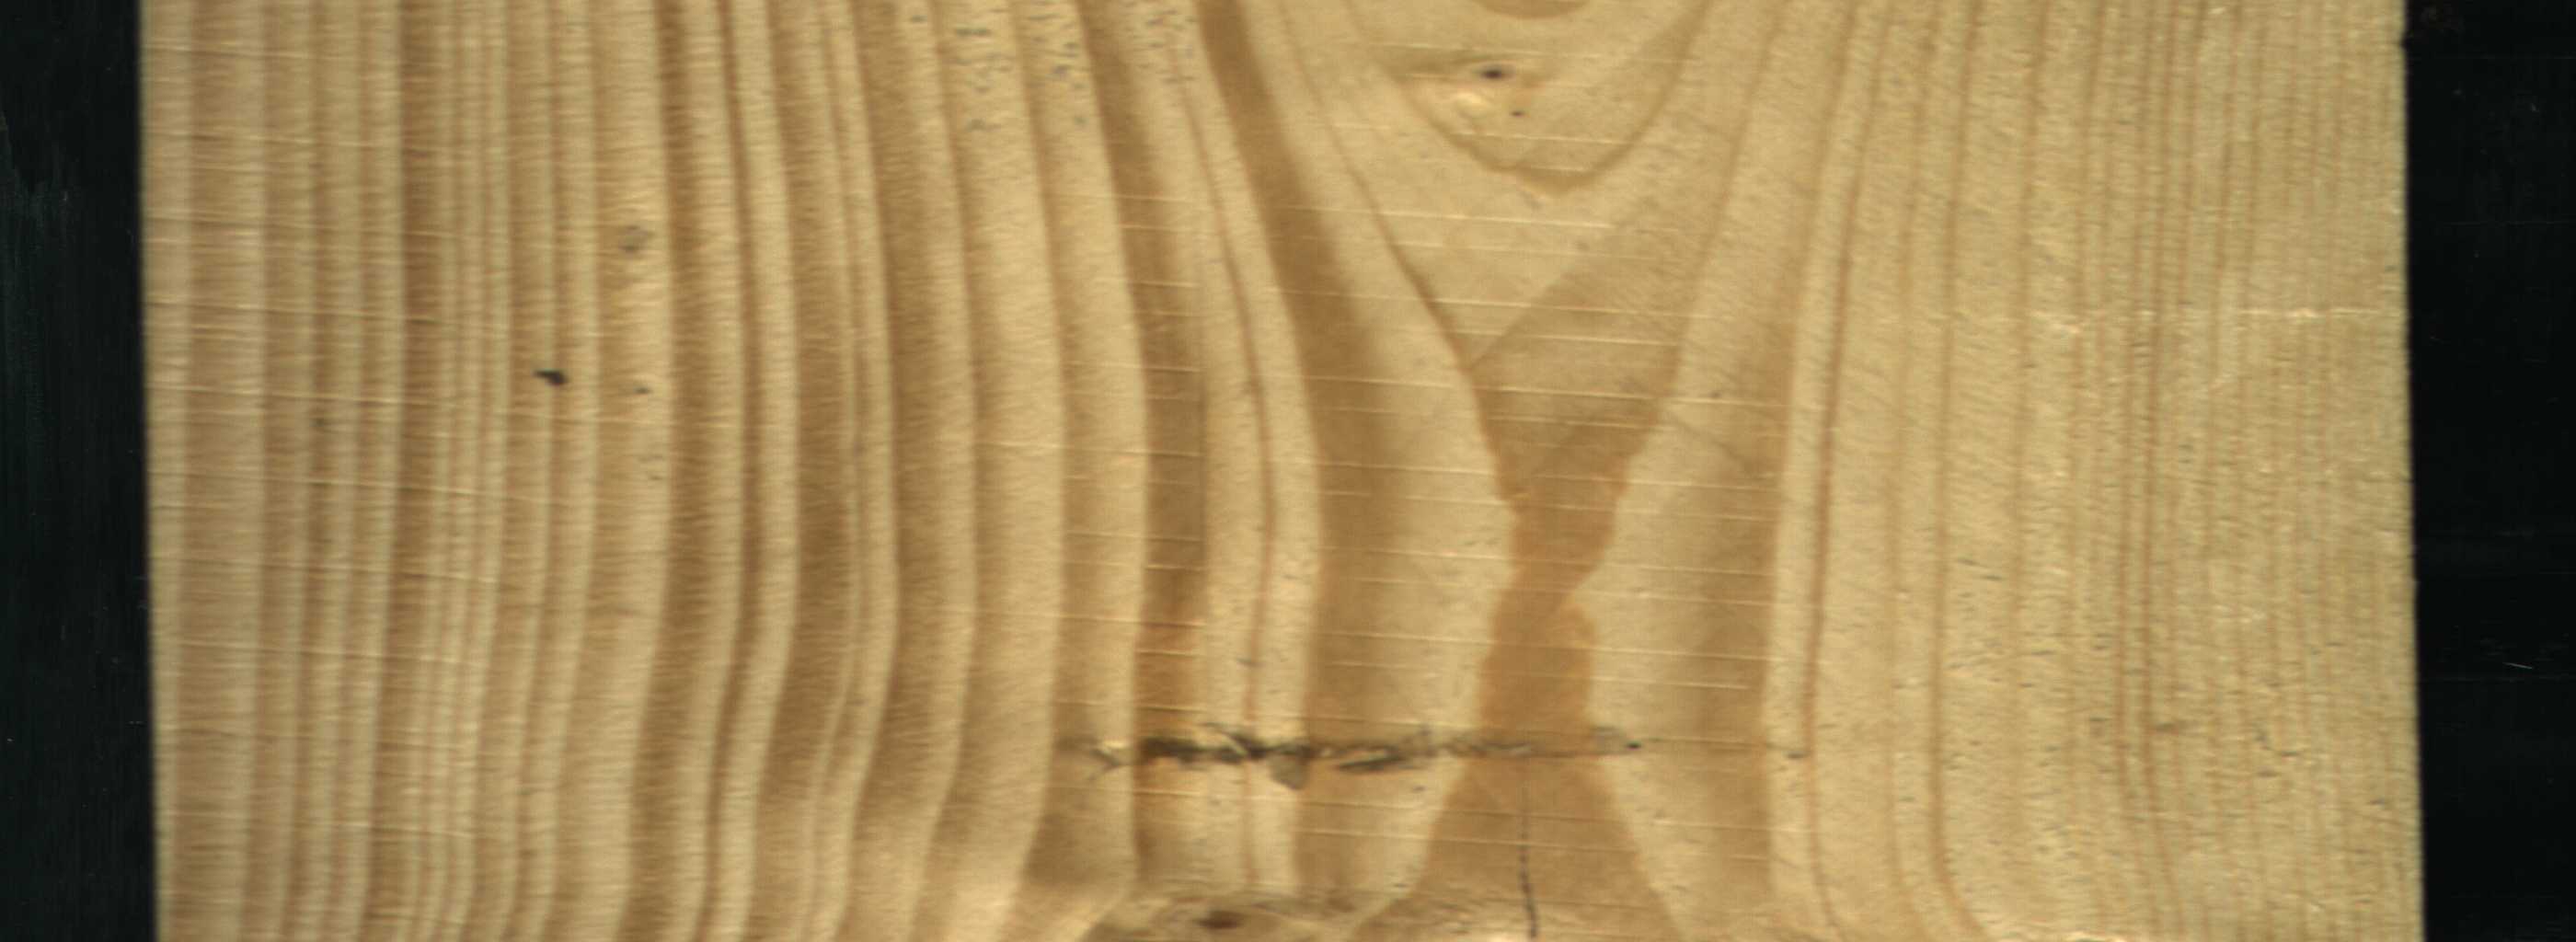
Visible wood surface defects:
Live_Knot